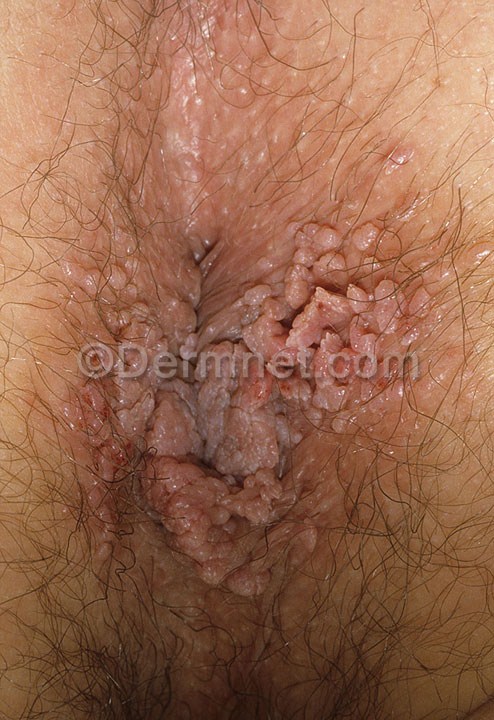
Disease: Herpes HPV and other STDs Photos